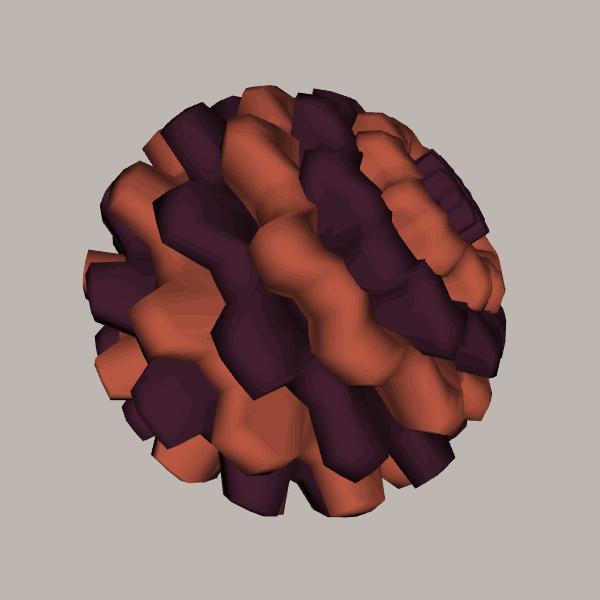
Background: light